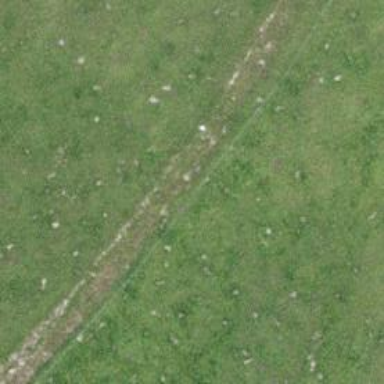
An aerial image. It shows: Track with grade 4 tracktype.